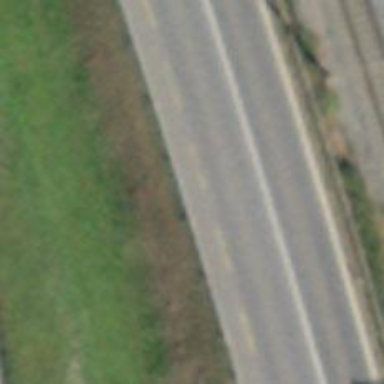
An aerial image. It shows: Primary highway with asphalt surface and dedicated lane for cycling on the left.